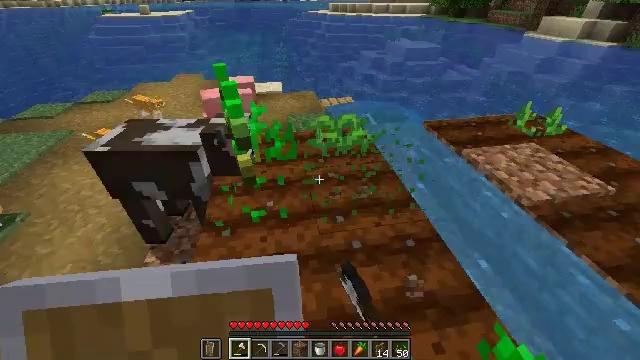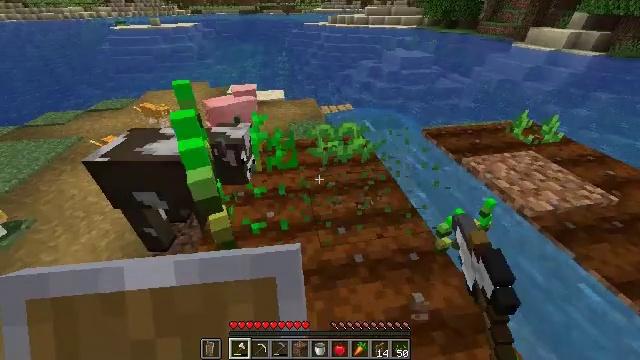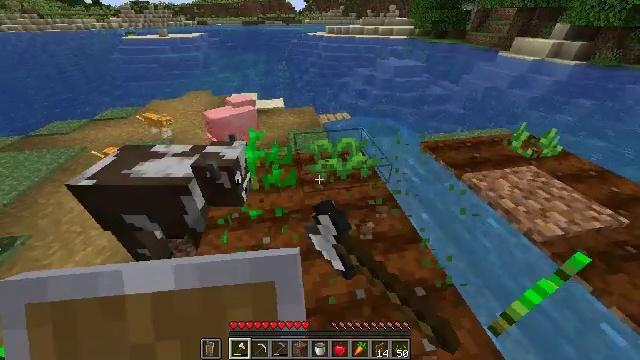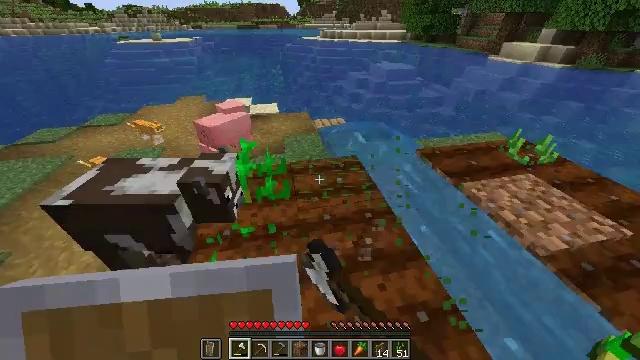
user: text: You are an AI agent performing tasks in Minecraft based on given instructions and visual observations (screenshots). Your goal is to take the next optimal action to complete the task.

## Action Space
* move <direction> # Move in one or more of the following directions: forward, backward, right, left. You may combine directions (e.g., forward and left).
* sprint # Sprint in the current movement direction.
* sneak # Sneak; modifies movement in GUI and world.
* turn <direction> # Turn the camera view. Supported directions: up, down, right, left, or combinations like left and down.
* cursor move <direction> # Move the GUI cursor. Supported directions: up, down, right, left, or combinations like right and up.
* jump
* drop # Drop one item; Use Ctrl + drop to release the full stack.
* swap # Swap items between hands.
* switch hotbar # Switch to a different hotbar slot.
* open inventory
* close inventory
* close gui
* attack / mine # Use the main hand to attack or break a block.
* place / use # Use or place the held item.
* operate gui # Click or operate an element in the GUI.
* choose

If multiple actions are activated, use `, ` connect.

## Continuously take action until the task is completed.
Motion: motion action
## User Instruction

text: Collect potatoes from the garden.
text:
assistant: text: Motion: move forward, sprint, attack / mine
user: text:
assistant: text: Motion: move forward, sprint, attack / mine
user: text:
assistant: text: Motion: move forward, sprint, turn right, attack / mine
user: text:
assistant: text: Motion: sprint, attack / mine